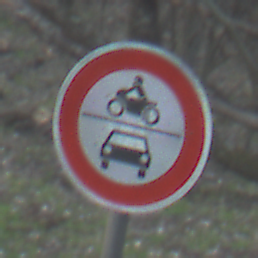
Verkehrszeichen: VerbotKraftfahrzeuge
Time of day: SunriseSunset
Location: Outdoor (Nature)
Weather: Clear
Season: Winter
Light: Natural